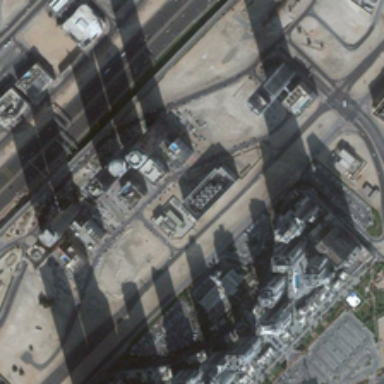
Some tall buildings are near a road in a commercial area .